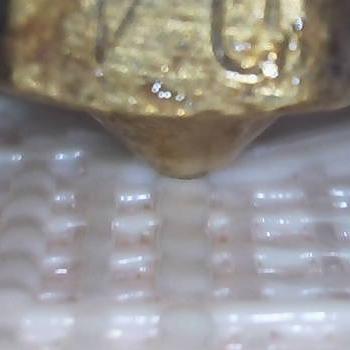
Flow rate: 267%